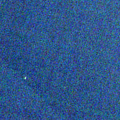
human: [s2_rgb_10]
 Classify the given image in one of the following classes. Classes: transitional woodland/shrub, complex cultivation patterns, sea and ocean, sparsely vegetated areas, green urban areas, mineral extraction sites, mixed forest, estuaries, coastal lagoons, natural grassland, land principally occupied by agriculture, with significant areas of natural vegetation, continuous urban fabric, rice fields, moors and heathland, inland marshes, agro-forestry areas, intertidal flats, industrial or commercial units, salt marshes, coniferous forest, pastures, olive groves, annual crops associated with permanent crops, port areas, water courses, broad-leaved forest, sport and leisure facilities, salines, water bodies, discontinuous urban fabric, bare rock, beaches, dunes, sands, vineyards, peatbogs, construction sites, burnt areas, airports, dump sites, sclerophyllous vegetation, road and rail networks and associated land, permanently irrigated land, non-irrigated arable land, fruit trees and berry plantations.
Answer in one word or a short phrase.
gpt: water bodies